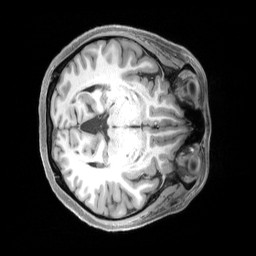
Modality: T1w
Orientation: axial
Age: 28
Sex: female
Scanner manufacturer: siemens
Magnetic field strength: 3 T
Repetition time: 2.4 s
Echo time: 0.00219 s